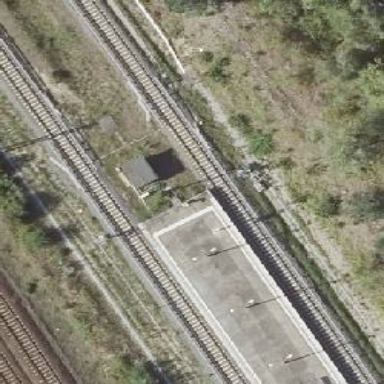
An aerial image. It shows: Railway signal.